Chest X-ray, AP view. Patient: 54 years old, sex M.
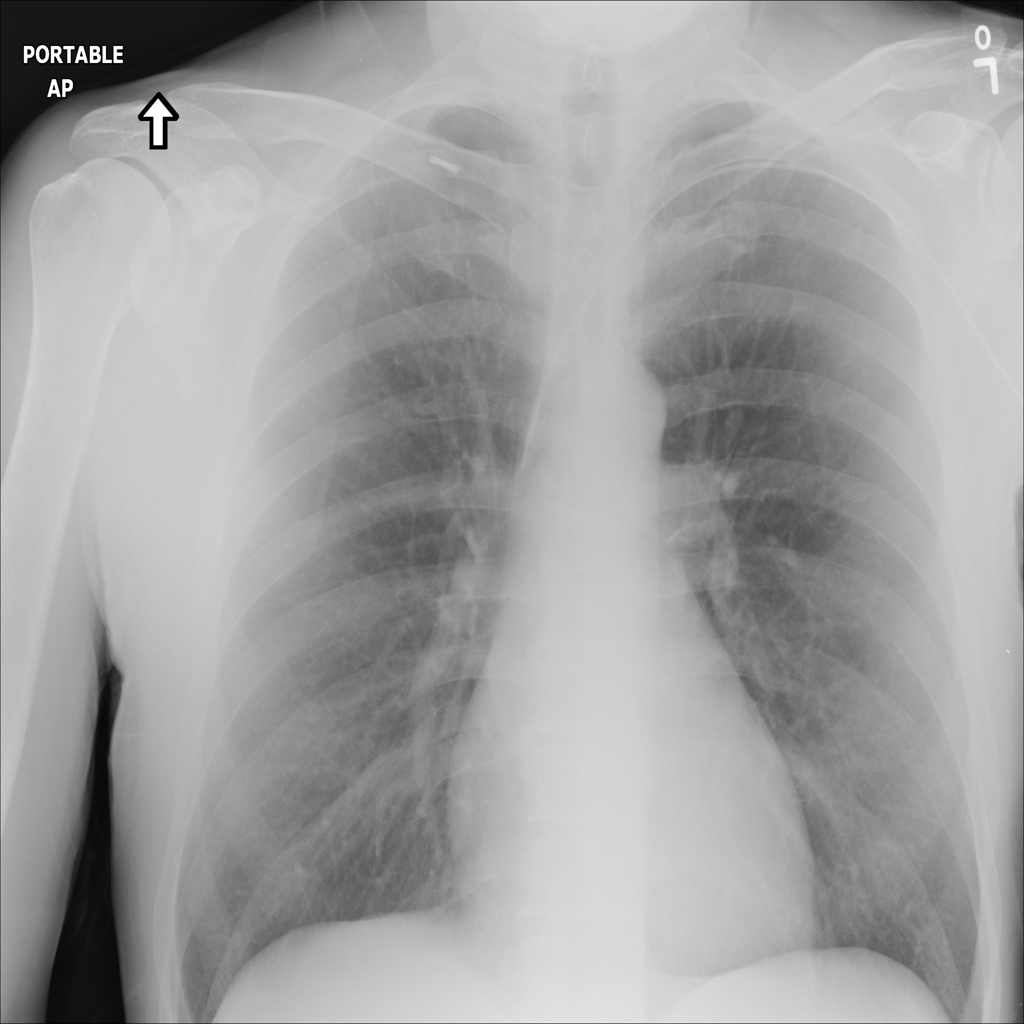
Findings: No Finding